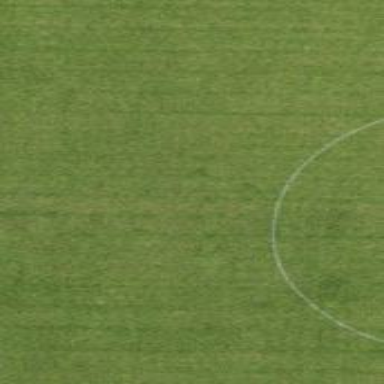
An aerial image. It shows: Soccer field.